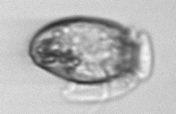
Label: Dinophysis_acuminata